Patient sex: M
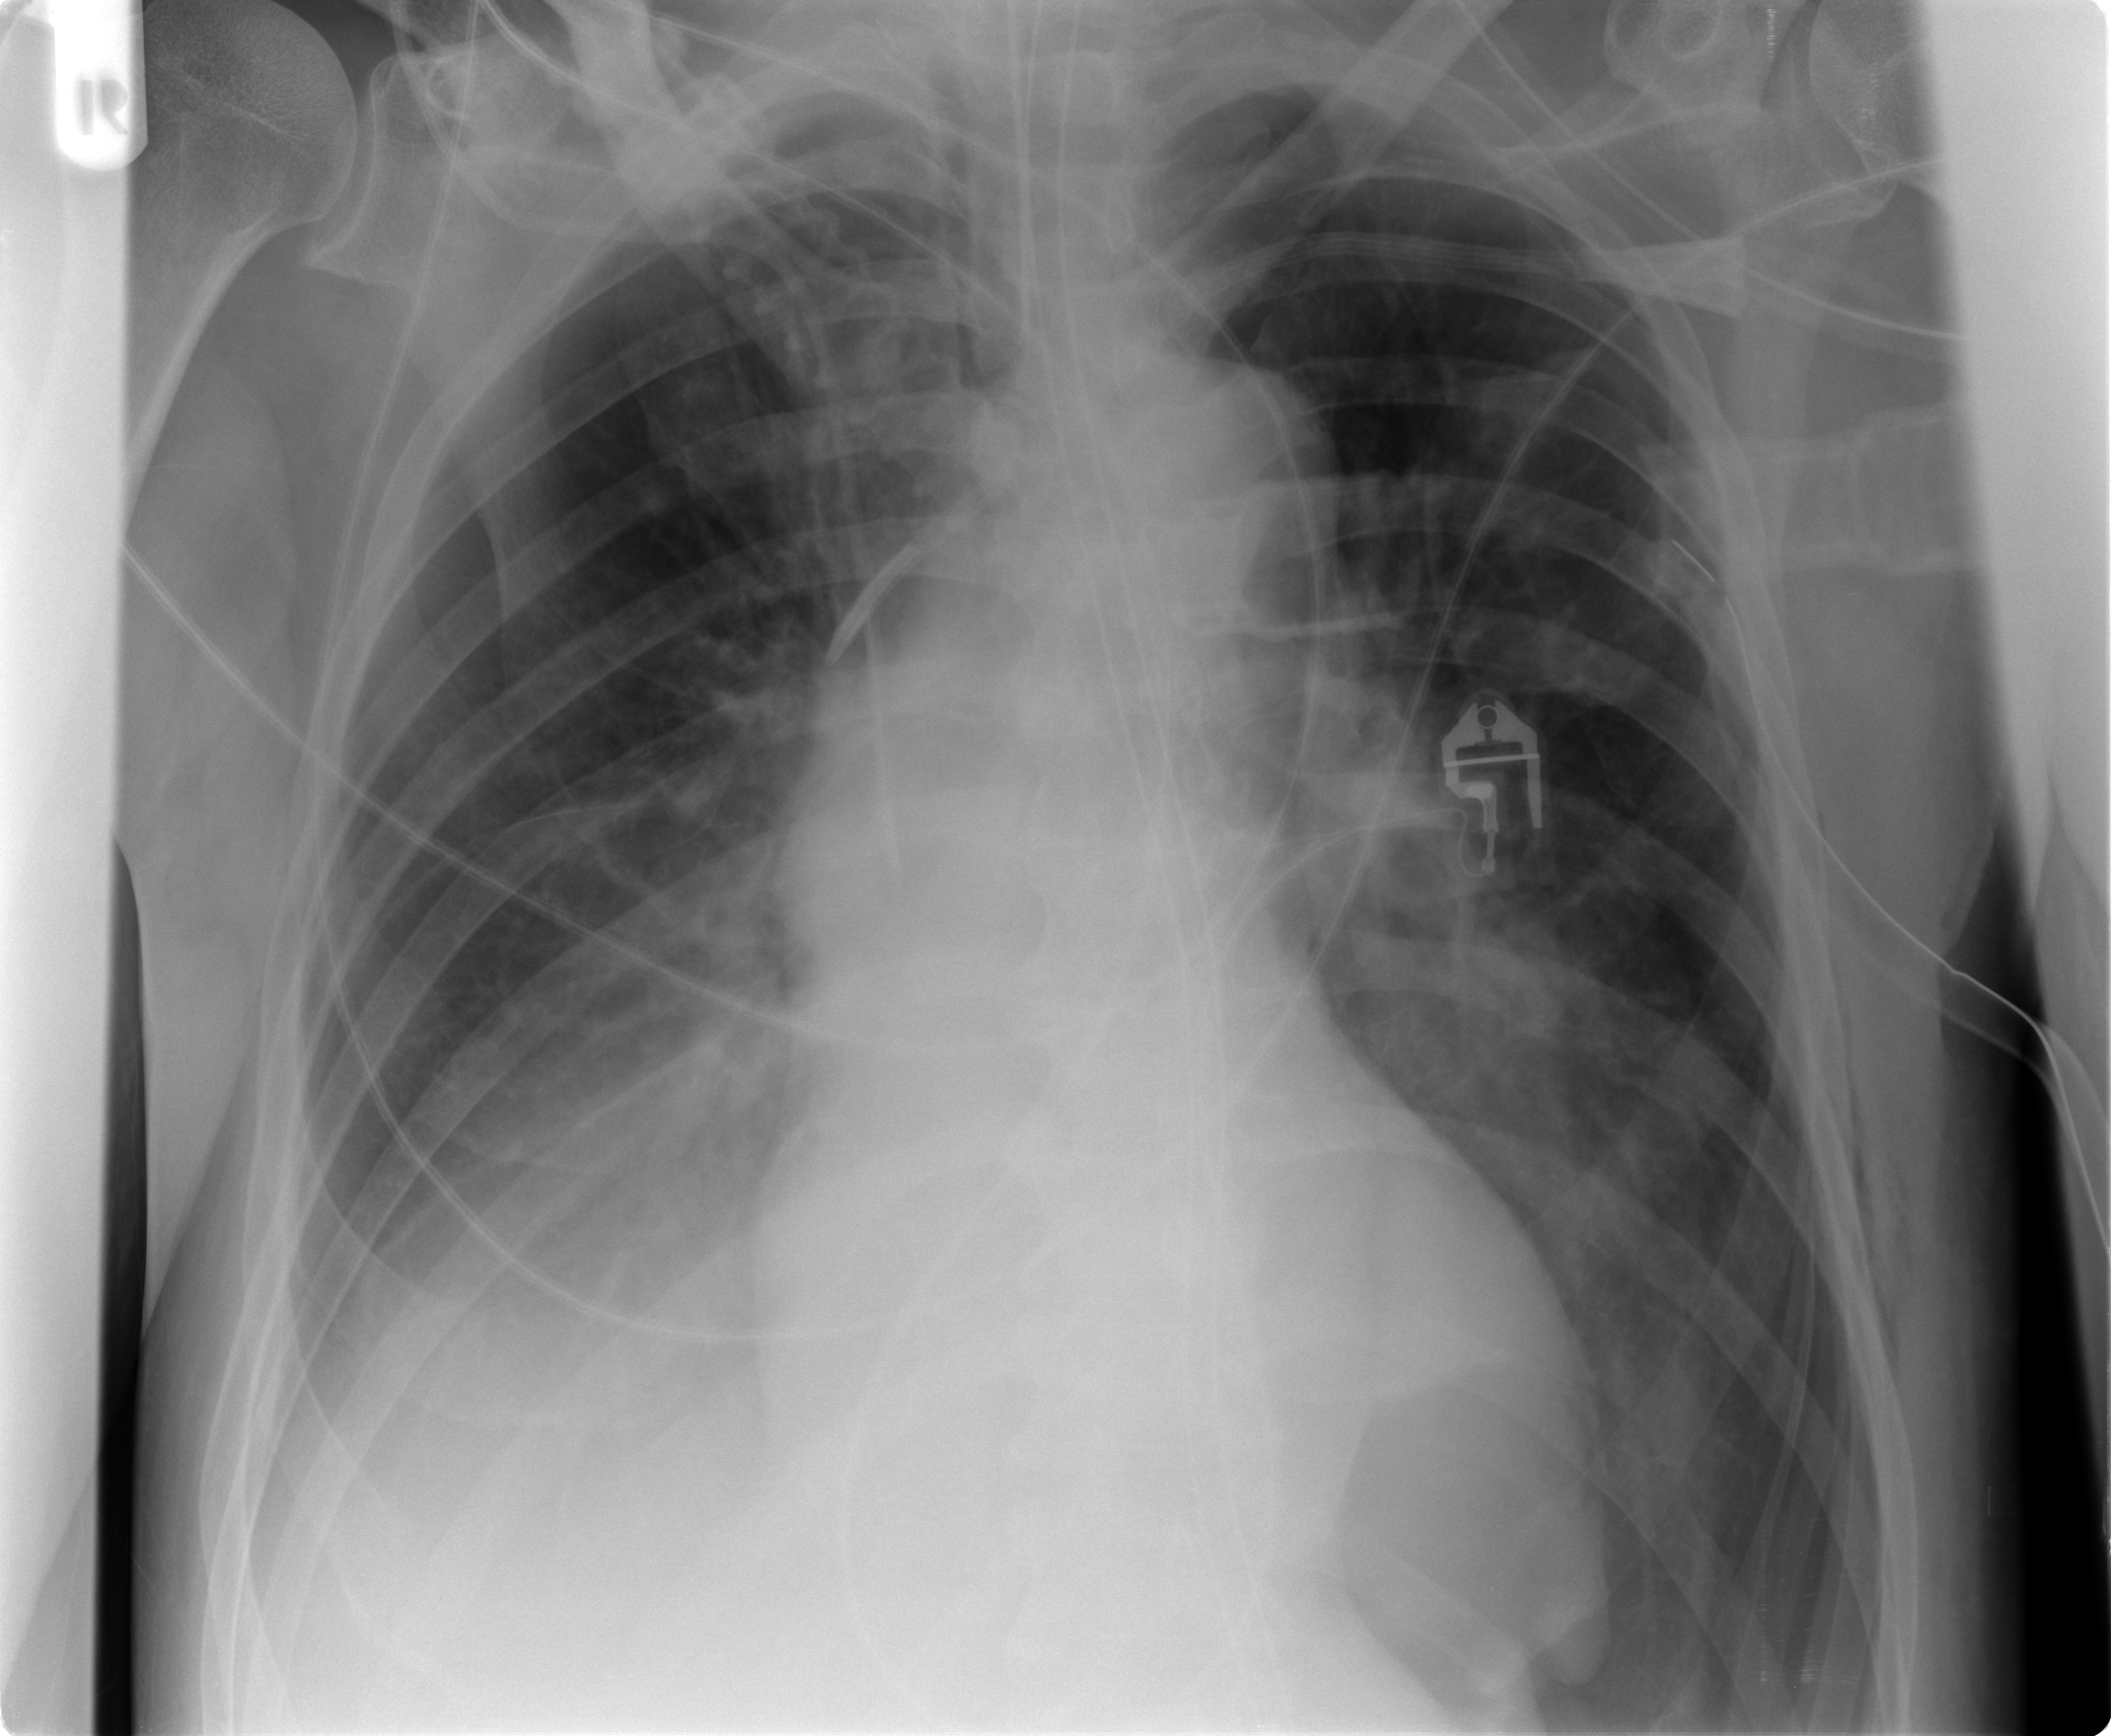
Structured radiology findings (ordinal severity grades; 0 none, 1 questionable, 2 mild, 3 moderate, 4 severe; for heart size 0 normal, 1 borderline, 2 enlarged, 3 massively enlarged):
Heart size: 0
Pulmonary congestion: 0
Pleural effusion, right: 3
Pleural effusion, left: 0
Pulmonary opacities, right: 1
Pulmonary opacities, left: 0
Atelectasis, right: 2
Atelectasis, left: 0